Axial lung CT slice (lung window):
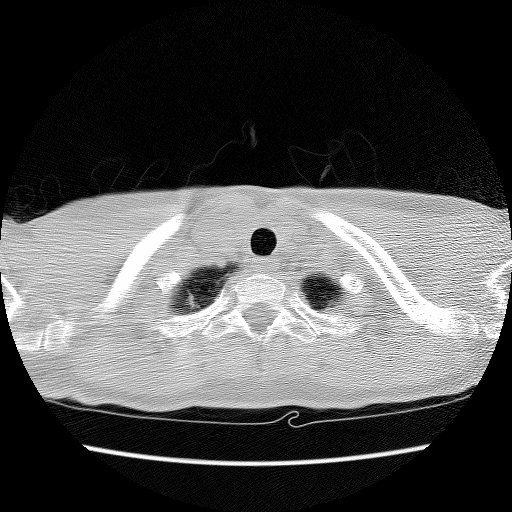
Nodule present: no